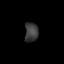
Tissue: lung
Cell type: Others
Senescence score: 0.2338
Nuclear area (px): 255
Mean DAPI intensity: 60.031